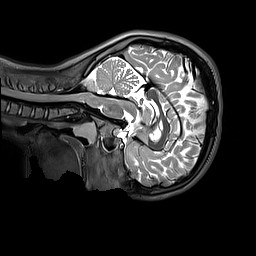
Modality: T2w
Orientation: sagittal
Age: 9
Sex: female
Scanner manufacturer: siemens
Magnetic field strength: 3 T
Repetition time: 3.2 s
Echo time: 0.408 s